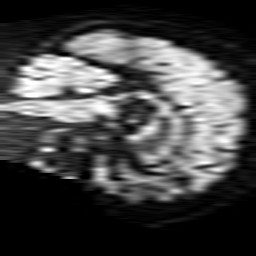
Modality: TRACE
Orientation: sagittal
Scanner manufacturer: philips
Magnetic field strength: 1.5 T
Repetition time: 3.396 s
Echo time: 0.09411 s